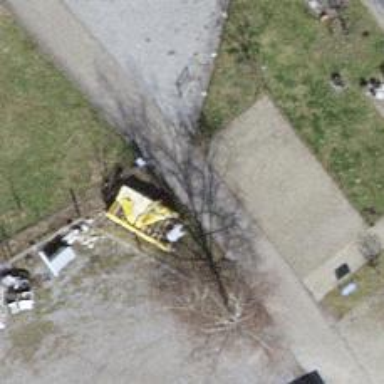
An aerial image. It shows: Paved driveway road for service vehicles.